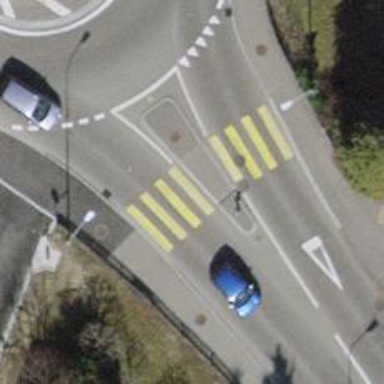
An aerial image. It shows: Uncontrolled zebra crossing on the road.